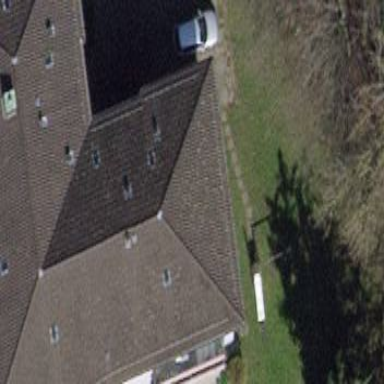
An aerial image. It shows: Pyramidal-shaped roof of apartment building.